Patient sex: F
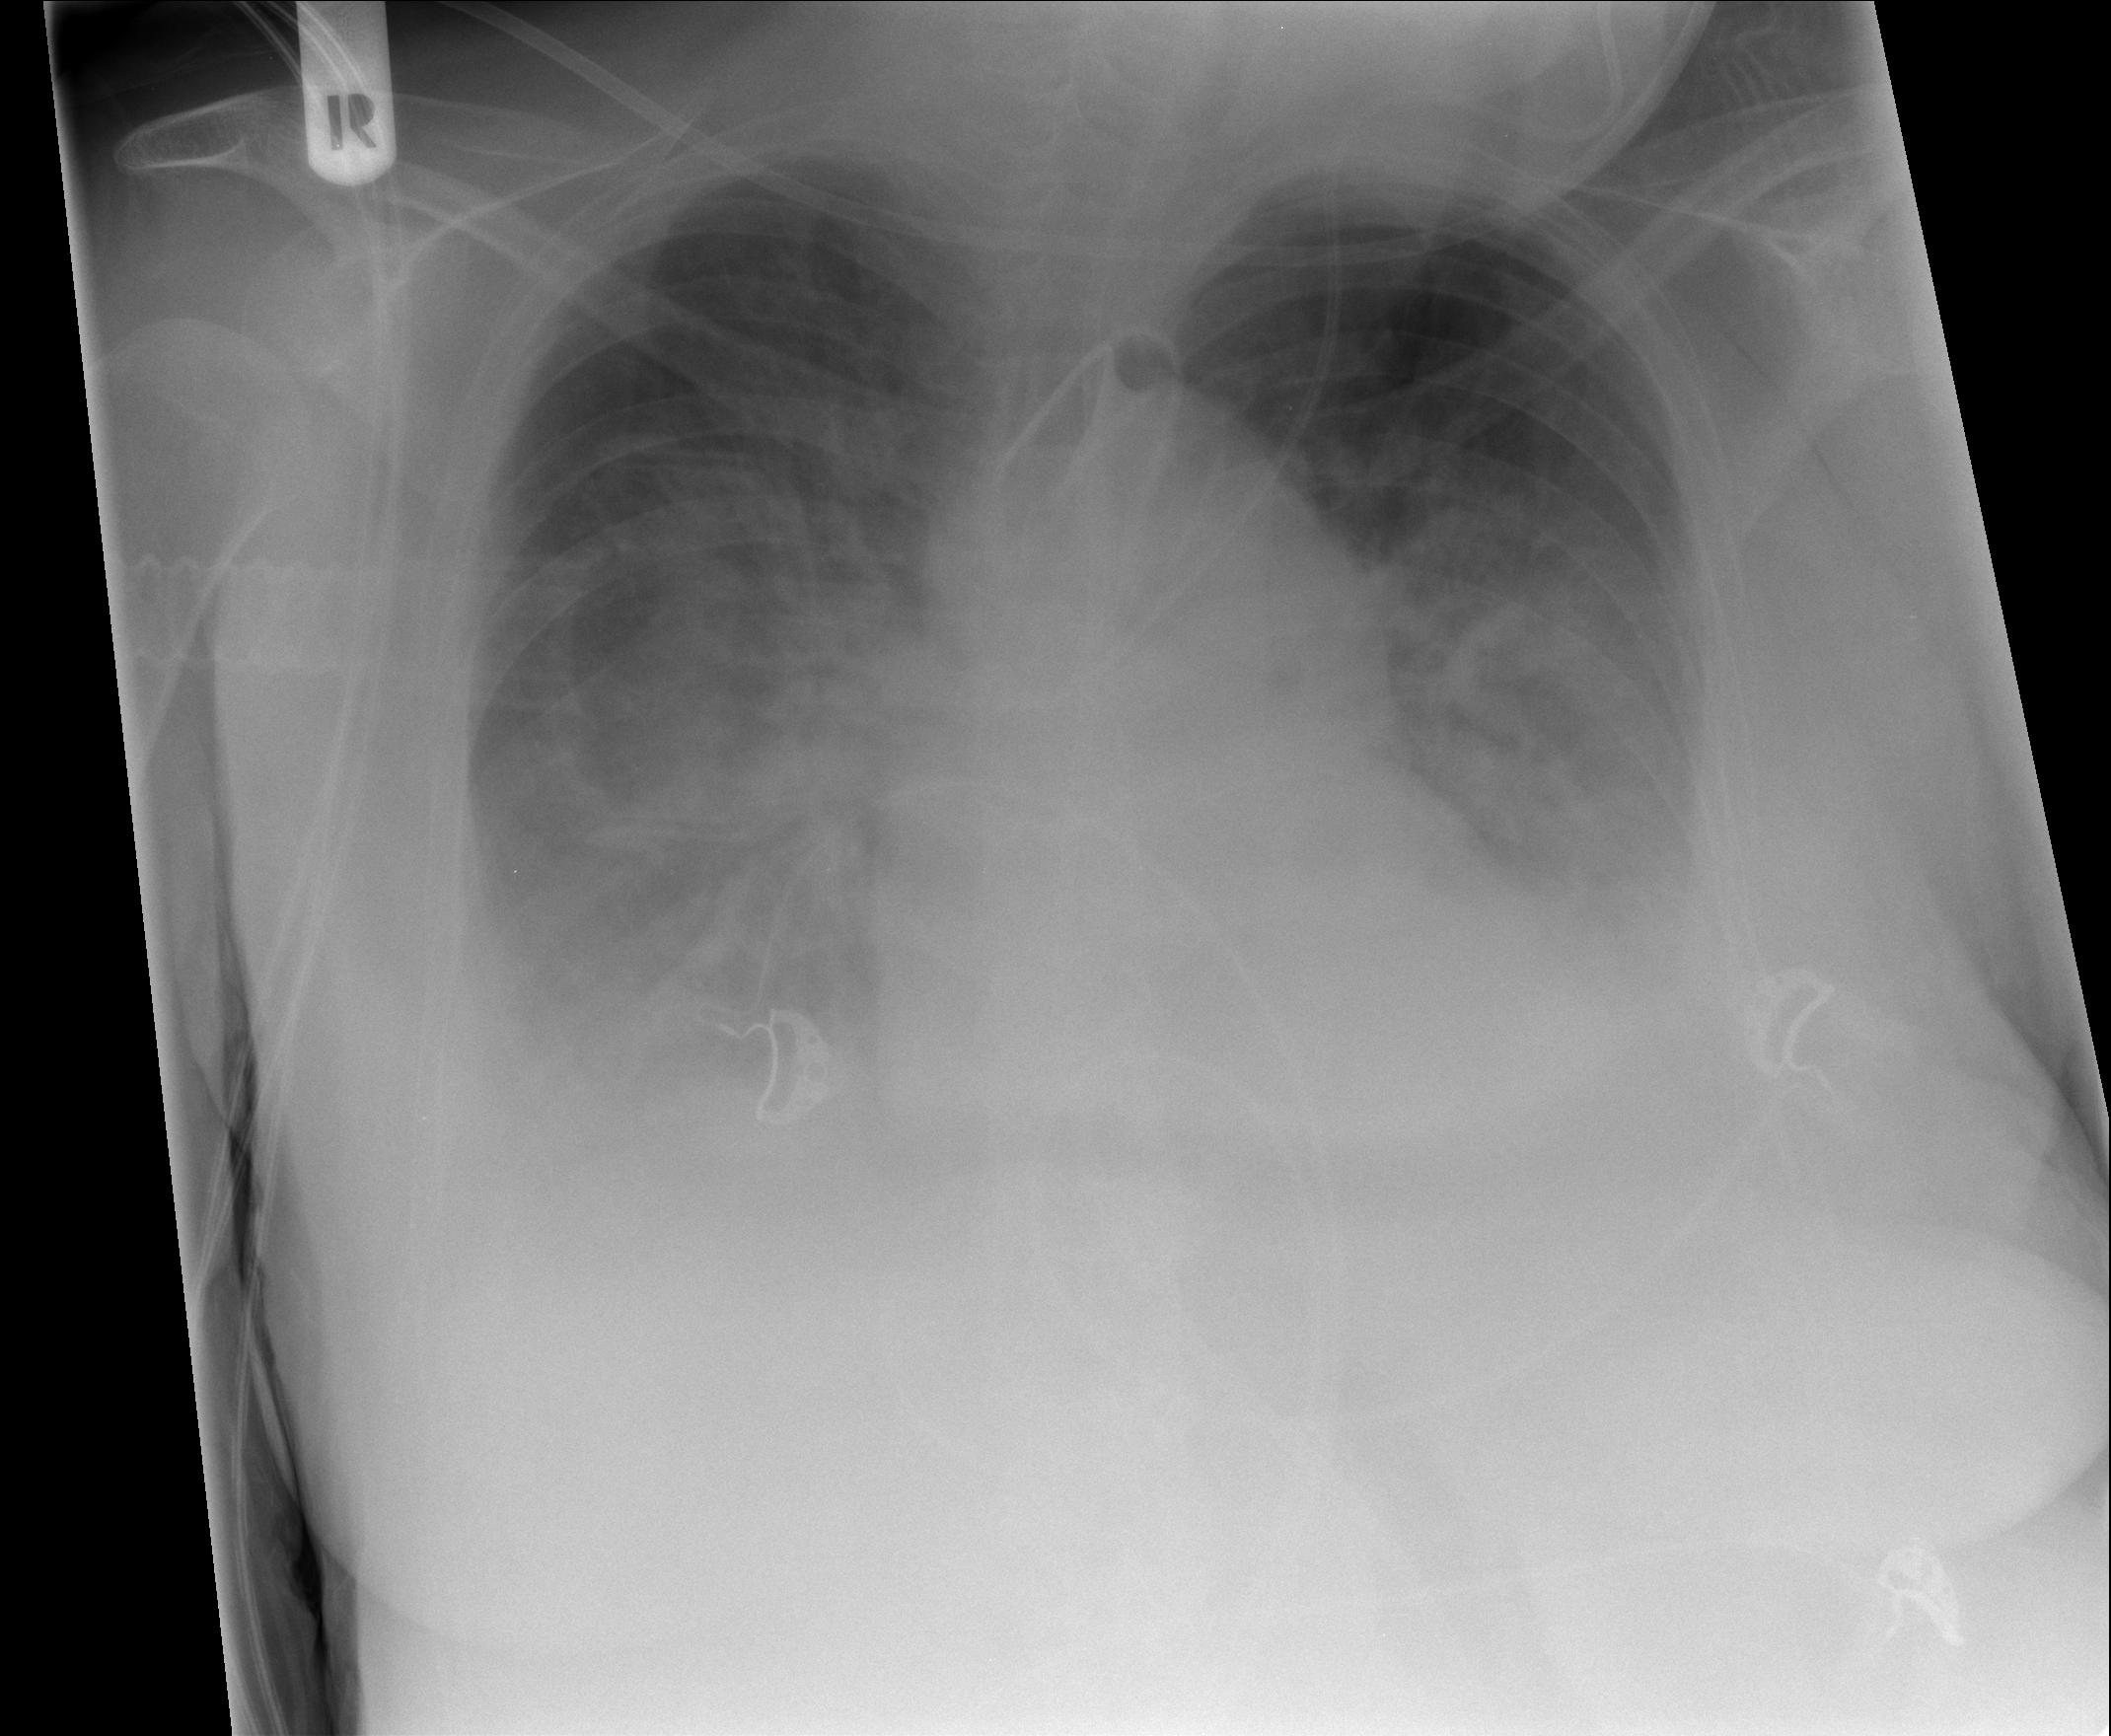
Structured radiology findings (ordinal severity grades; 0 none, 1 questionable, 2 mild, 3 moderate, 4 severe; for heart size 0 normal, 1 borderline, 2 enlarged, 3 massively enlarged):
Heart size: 2
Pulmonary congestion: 3
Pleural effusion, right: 2
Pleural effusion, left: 2
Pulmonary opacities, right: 2
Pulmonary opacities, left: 2
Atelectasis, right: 2
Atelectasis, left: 2